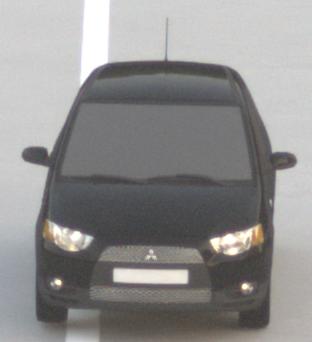
Make: Mitsubishi
Model: Colt 1.1
Detailed model: Colt (VI)
Model produced from: 2008/11
Model produced until: 2010/10
Doors: 3
Color: black
Road condition: dry road
Daytime: sunrise or sunset
Contrast: low contrast